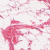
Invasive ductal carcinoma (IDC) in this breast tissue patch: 0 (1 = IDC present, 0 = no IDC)